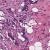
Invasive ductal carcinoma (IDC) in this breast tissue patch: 1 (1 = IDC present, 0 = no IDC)